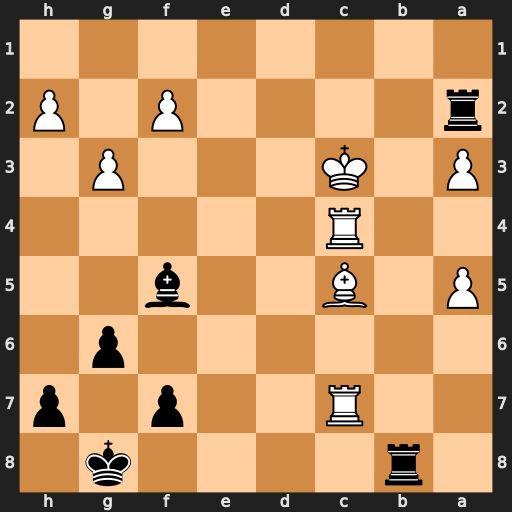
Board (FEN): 1r4k1/2R2p1p/6p1/P1B2b2/2R5/P1K3P1/r4P1P/8
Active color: b
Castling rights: -
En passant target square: -
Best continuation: Rc2+ Kd4 Rd8+